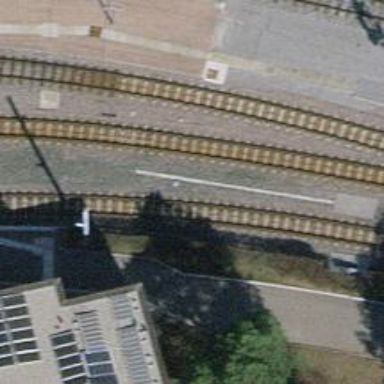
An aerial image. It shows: Narrow-gauge railway track with 1 electrified contact line.